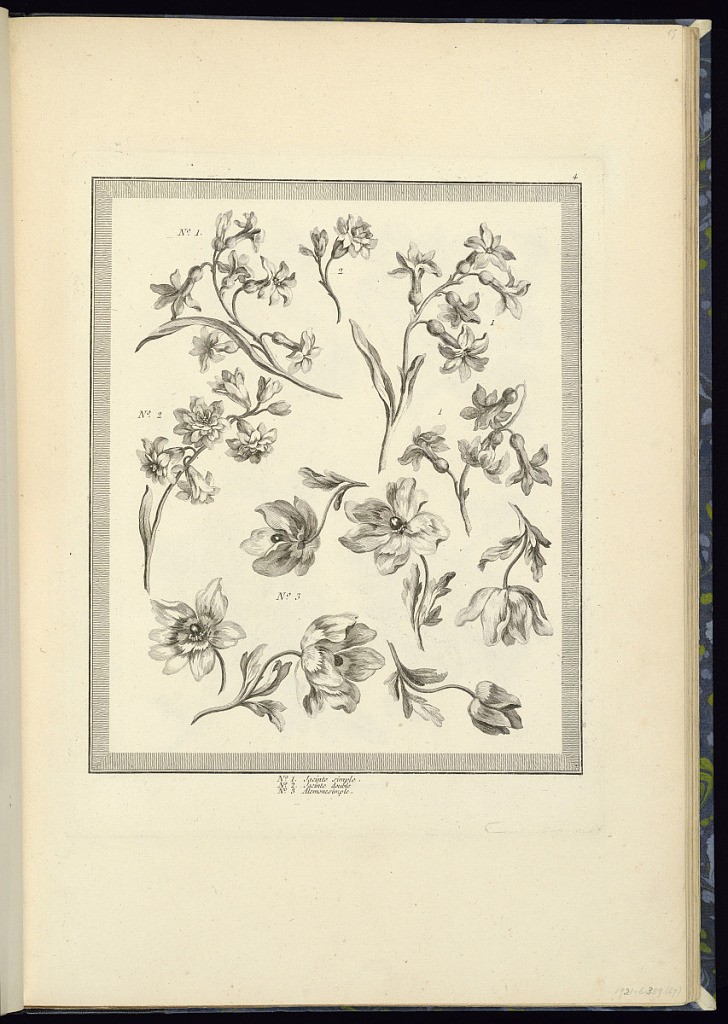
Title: Designs for Flowers: Single Hyacinth, Double Hyacinth, Single Anemone
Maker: Pierre Ranson, French, 1736–1786
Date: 1778
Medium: Etching on laid paper
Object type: Print
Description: Designs for flowers with their leaves, numbered with a legend below: Single hyacinths, double hyacinths, and single anemone The plate is numbered.